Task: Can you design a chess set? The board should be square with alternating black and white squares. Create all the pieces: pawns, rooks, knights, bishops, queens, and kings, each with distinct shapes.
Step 4435:
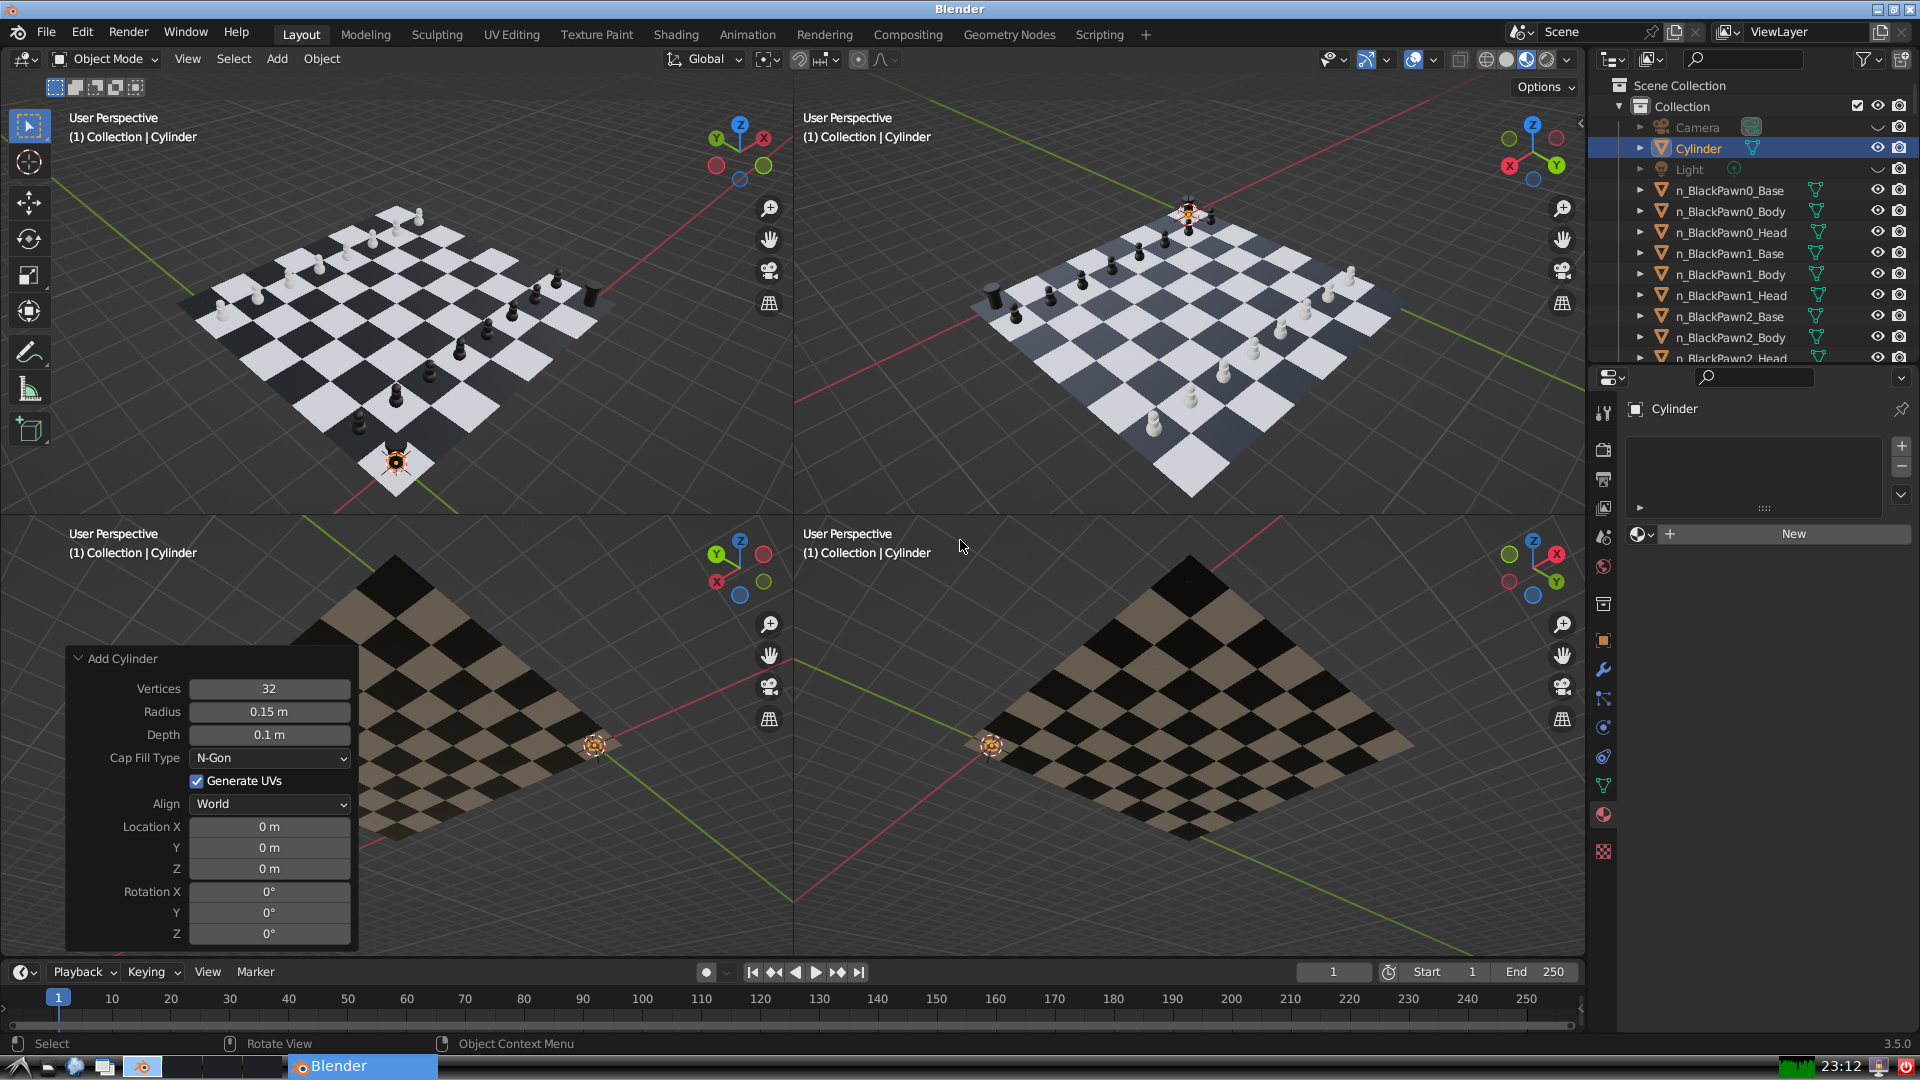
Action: {"key_press": ['Ctrl, Home']}